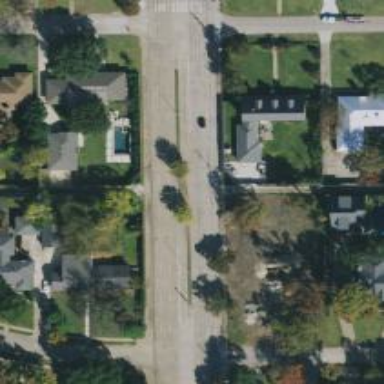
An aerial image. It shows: Secondary road.